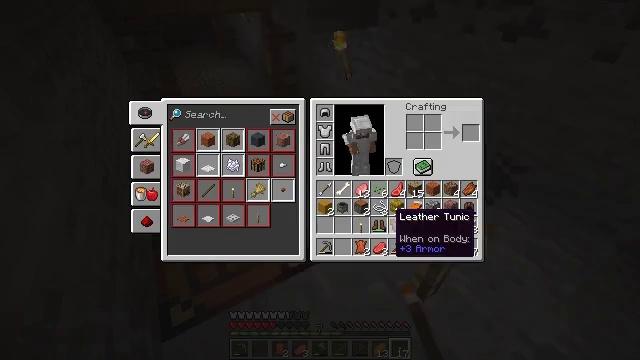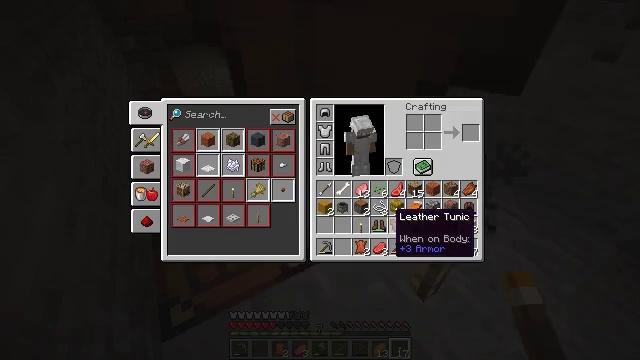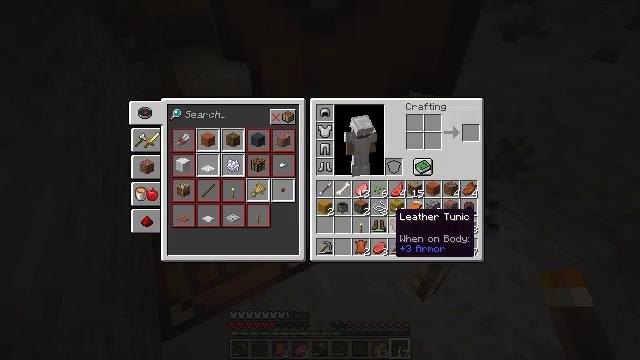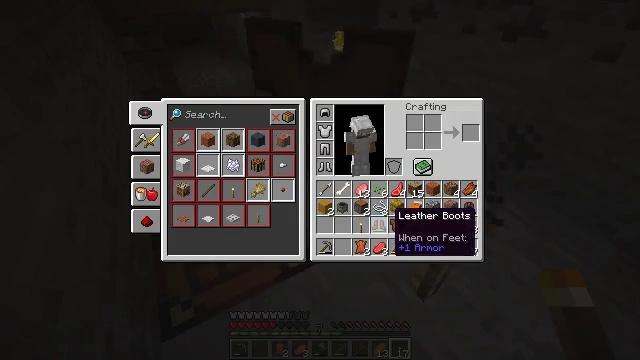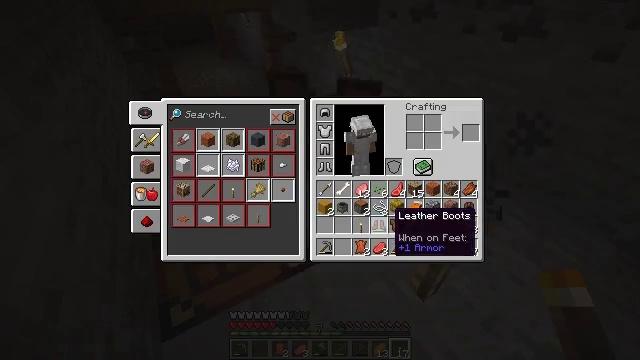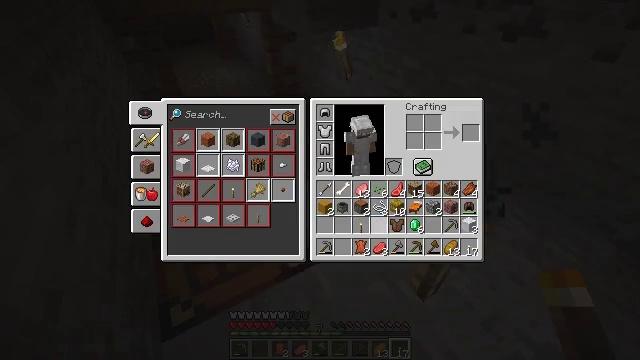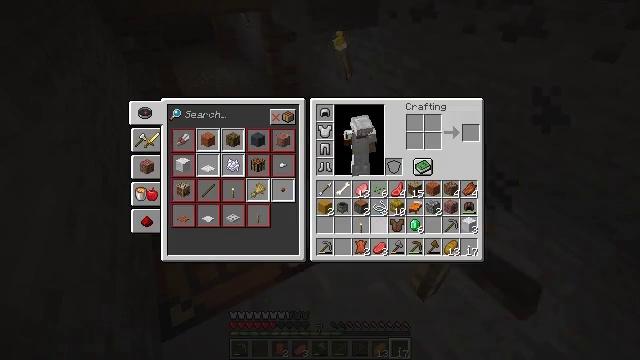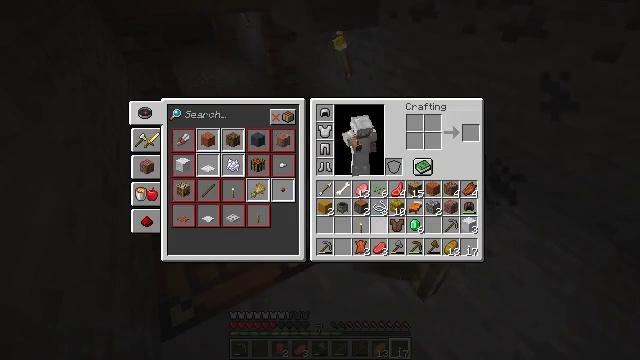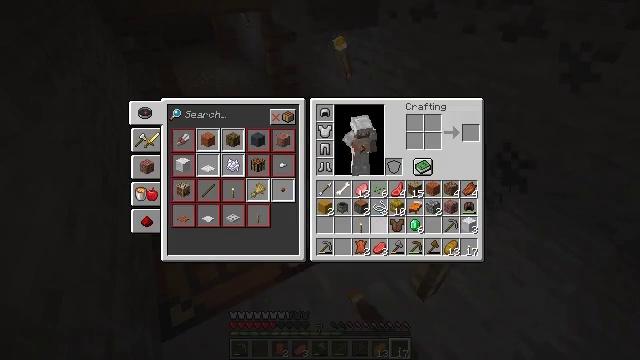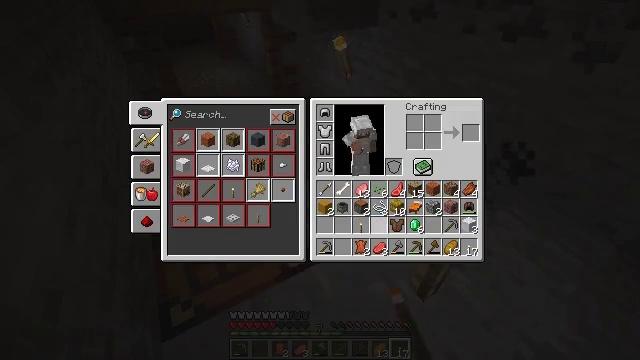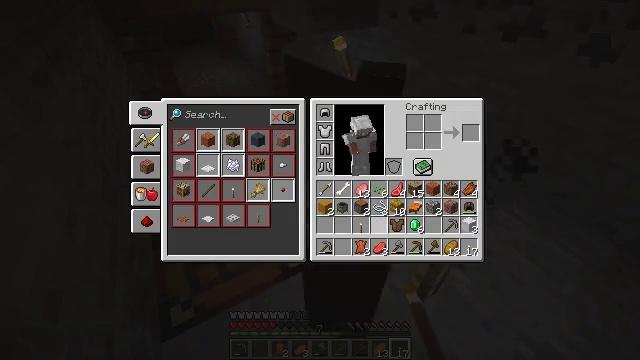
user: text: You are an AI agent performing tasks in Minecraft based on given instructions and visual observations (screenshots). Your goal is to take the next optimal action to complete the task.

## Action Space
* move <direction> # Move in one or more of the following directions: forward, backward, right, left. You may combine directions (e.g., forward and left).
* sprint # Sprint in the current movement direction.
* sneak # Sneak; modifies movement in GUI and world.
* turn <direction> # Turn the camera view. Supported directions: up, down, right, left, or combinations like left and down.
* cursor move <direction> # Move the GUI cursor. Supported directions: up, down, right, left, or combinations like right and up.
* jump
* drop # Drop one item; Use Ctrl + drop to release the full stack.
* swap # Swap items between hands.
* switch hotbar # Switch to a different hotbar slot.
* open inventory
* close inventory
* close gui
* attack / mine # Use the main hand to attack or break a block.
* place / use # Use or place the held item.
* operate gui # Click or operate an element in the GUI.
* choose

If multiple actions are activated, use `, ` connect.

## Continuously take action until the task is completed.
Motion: motion action
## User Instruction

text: Drop a pair of leather boots.
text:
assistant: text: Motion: open gui
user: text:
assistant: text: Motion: no_op
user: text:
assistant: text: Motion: no_op
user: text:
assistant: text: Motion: no_op
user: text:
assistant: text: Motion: drop
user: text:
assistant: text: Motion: drop
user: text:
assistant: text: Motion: drop
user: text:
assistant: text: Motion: drop
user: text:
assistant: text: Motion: no_op
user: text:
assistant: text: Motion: no_op
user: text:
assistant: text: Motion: no_op